Field crop: maize
Growth stage: 2
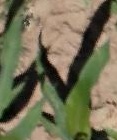
Species: maize